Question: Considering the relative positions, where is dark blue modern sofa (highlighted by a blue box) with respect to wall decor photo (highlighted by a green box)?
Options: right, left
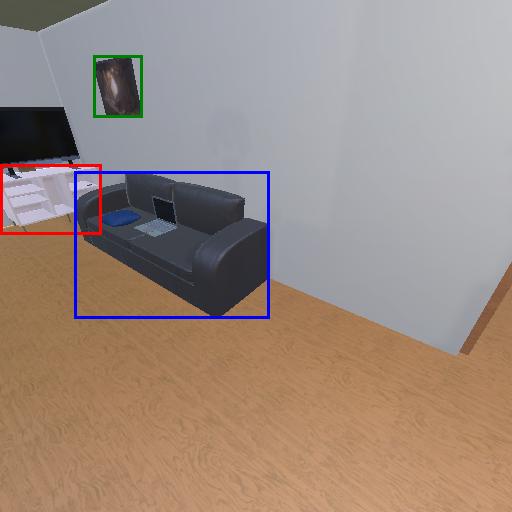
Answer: right